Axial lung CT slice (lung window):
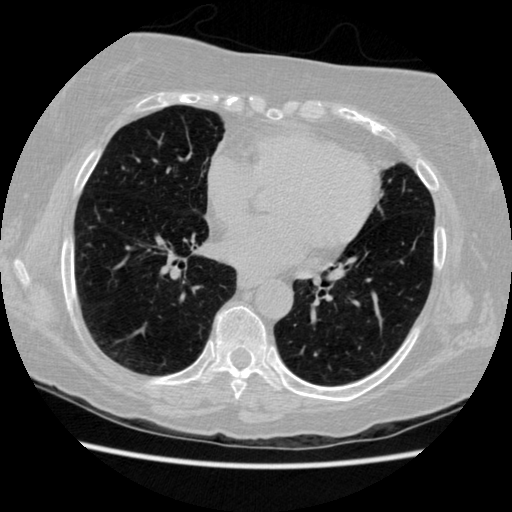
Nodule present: no